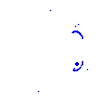
Particle: proton